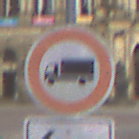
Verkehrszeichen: VerbotFuerKraftfahrzeugeUeberDreiKommaFuenfTonnen
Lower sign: RichtungsangabeDurchPfeile1
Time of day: MorningAfternoon
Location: Outdoor (Urban)
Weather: PartlyCloudy
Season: NotSpecified
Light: Natural